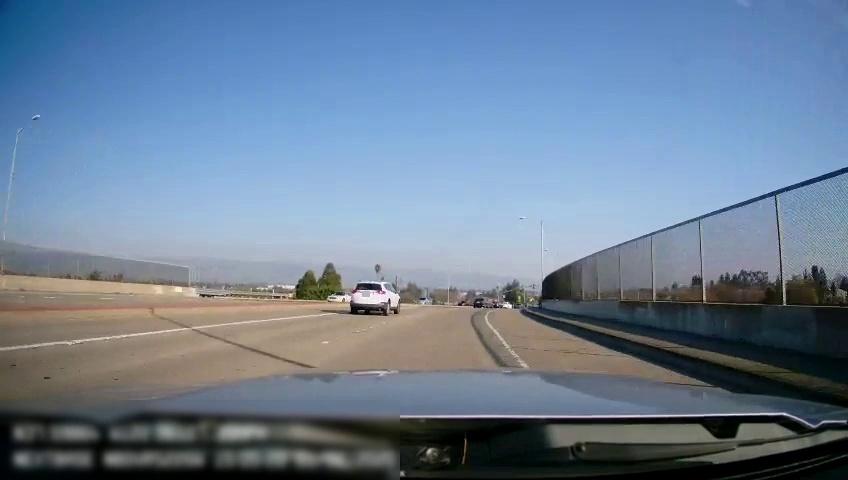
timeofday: Day
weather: Sunny
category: Drivable Space
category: Vehicles | SUV
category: Vehicles | Car
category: Vehicles | Car
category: Vehicles | SUV
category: Vehicles | Truck
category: Vehicles | Car
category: Lanes | Alternate Lane
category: Lanes | Current Lane
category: Lanes | Alternate Lane